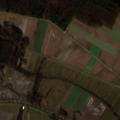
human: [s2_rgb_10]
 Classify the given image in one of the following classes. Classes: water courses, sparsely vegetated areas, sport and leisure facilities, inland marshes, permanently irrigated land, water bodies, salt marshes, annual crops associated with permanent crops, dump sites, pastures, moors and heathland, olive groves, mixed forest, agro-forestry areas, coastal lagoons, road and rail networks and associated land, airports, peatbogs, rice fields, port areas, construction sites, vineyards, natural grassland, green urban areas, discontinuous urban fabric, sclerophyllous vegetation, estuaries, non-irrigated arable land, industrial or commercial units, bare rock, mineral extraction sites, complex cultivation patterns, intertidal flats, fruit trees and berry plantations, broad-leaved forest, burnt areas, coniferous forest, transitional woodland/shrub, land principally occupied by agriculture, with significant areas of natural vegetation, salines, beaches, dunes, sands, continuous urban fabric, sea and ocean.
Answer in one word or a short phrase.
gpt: non-irrigated arable land, complex cultivation patterns, broad-leaved forest